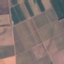
Land use / land cover: PermanentCrop